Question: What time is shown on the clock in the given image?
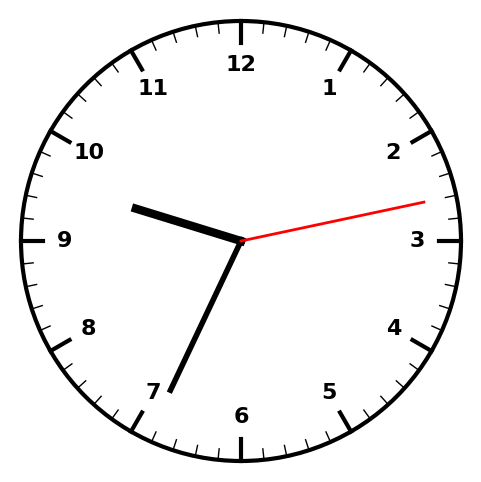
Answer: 09:34:13